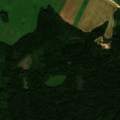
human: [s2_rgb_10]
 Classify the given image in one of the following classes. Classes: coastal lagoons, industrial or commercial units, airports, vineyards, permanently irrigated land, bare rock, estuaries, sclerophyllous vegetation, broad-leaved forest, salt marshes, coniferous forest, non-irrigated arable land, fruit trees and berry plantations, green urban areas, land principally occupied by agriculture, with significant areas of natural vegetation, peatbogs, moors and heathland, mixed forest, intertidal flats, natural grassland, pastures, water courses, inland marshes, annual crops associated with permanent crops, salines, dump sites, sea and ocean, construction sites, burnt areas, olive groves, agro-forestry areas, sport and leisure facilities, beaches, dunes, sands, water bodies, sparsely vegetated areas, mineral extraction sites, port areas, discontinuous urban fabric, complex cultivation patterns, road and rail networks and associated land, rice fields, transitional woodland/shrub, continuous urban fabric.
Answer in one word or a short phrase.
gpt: non-irrigated arable land, pastures, coniferous forest